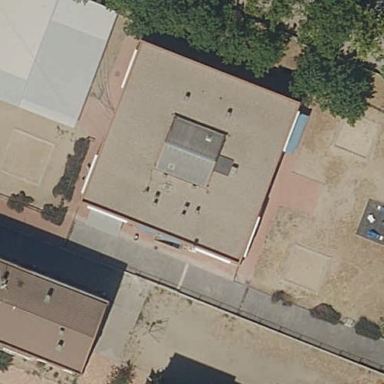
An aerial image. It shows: Kindergarten.